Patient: sex F, age 60
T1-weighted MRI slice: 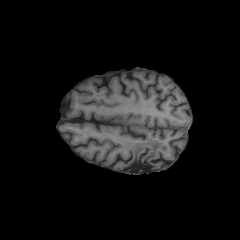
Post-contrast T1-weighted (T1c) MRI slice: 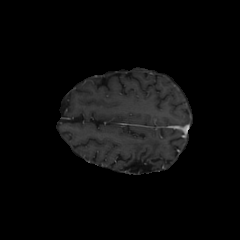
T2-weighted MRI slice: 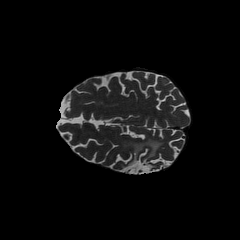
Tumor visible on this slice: yes
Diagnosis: Glioblastoma, IDH-wildtype
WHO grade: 4